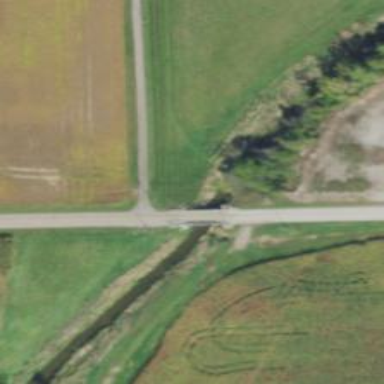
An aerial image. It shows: Culvert tunnel.